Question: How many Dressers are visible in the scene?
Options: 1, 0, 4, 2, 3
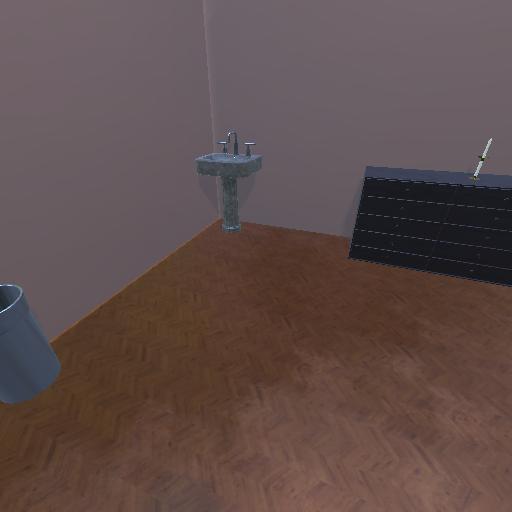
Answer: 1